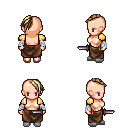
a pixel art fantasy rpg character, female body template, human, light skin, gold arm armor, robe skirt, blonde long mohawk hairstyle, white cloth bandages, white slippers, dagger, four views (front, back, left, right), 2x2 character sprite sheet, small pixel art, hard edges, no anti-aliasing